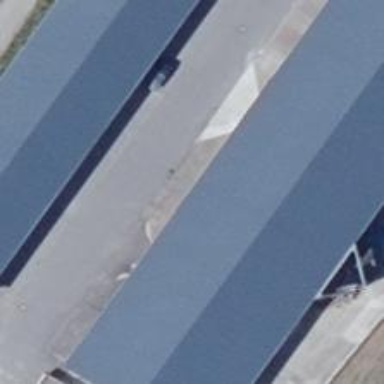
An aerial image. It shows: Industrial building.